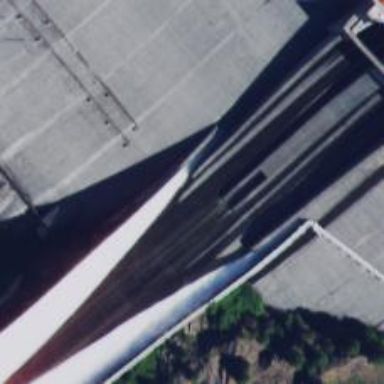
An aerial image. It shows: Spillway within waterway.